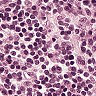
Metastatic tissue present: no